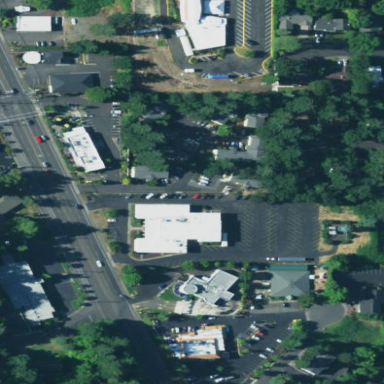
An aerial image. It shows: Retail area.